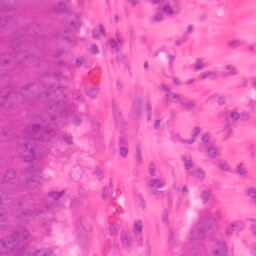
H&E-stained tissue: Colon